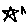
Label: star